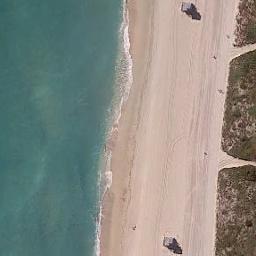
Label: beach